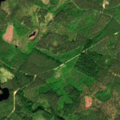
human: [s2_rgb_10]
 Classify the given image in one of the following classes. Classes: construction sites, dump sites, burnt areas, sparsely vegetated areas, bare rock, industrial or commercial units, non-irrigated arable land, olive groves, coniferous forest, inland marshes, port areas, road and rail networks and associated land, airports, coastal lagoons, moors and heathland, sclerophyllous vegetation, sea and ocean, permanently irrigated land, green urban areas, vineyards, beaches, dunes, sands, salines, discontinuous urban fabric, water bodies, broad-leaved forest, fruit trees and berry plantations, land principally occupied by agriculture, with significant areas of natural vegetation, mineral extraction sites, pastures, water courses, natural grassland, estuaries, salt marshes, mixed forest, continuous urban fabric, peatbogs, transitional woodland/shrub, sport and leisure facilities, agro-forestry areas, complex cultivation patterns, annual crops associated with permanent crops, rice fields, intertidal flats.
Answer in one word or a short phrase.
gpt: coniferous forest